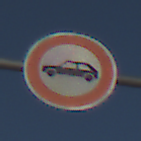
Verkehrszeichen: VerbotPersonenkraftwagen
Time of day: MorningAfternoon
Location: Outdoor (Nature)
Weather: PartlyCloudy
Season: NotSpecified
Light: Natural